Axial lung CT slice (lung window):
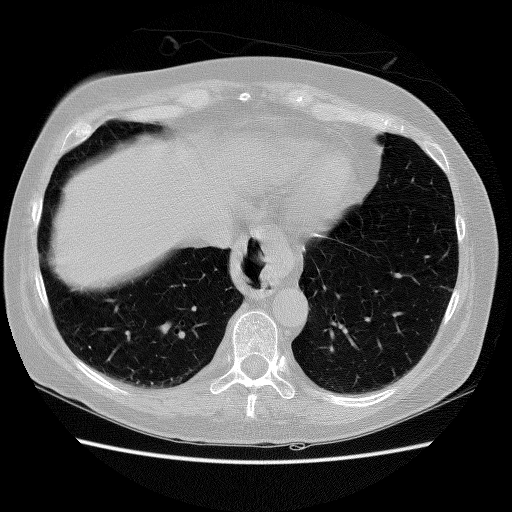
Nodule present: no